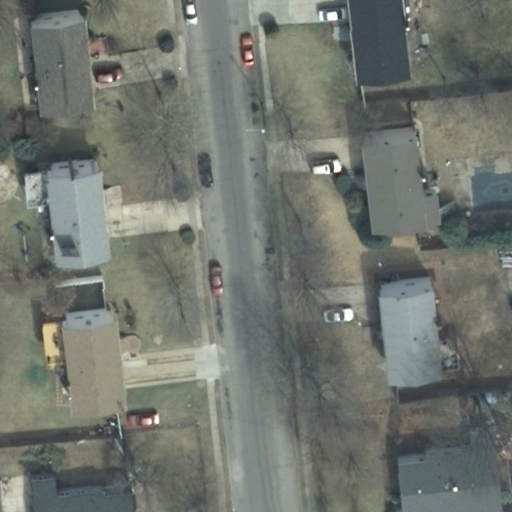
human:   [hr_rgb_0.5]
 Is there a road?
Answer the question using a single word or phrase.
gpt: yes

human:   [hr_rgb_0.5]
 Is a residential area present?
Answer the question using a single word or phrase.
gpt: yes

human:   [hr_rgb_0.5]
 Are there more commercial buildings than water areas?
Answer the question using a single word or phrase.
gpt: no

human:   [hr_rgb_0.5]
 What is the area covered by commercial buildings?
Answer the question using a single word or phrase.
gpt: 0m2

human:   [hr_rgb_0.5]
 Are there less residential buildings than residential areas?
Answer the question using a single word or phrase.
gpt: no

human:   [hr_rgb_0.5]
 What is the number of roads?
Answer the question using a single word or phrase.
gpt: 1

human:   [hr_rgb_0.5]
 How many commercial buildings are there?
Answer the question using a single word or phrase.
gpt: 0

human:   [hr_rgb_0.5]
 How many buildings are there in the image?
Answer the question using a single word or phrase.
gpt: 8

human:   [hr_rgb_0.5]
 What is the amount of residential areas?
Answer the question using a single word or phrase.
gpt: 1

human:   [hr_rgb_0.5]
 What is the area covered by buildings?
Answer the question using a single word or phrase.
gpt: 1602m2

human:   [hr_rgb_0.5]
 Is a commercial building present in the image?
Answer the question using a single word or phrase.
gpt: no

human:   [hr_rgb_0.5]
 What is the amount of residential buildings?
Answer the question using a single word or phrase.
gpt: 8

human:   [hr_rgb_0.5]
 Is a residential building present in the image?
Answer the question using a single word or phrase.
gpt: yes

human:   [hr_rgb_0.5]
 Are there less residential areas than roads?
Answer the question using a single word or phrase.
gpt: no

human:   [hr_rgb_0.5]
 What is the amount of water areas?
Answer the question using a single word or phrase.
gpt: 0

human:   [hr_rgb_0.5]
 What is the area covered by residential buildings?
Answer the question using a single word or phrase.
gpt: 1602m2

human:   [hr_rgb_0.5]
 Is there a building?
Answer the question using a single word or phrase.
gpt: yes

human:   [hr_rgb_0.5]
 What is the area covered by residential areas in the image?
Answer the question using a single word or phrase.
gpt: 10611m2

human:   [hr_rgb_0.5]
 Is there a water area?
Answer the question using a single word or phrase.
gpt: no

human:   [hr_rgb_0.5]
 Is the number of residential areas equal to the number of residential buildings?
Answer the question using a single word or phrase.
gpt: no

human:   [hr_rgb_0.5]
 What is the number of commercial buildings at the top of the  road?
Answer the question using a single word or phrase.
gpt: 0

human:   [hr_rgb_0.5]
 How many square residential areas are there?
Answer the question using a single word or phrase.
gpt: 0

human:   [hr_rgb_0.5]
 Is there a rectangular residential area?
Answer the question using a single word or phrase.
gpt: yes

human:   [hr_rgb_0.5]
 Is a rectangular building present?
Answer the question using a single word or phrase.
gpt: yes

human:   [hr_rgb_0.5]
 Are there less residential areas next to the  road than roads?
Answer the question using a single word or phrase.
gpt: no

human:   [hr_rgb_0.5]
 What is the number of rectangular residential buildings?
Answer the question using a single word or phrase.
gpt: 4

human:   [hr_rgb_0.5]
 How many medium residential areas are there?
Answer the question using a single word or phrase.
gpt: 0

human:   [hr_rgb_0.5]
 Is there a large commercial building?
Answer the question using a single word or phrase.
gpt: no

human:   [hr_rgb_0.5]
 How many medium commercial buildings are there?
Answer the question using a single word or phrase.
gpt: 0

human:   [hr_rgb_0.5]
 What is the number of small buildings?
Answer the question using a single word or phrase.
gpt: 0

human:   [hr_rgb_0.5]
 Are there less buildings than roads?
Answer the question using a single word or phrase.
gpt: no

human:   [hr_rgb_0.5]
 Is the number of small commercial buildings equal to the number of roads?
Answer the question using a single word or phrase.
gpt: no

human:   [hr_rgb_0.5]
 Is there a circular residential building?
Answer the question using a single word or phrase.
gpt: no

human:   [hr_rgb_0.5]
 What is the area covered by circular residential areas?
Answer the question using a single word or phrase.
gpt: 0m2

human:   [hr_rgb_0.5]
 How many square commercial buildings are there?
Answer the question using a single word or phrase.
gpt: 0

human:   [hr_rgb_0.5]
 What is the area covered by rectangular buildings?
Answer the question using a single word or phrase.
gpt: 670m2

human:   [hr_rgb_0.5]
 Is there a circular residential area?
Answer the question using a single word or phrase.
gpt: no

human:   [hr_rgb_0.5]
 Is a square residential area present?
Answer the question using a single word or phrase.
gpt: no

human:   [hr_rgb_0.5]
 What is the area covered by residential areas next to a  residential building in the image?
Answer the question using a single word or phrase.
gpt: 10611m2

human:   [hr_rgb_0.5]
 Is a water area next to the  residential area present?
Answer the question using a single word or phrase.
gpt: no

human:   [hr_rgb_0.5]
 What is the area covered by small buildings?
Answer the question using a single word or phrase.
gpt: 0m2

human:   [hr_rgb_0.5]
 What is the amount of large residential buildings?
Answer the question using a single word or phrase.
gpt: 0

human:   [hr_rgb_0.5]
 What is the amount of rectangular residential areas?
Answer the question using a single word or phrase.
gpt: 1

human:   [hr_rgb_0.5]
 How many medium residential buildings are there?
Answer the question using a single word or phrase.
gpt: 8

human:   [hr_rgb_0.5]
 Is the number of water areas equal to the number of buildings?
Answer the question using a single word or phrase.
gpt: no

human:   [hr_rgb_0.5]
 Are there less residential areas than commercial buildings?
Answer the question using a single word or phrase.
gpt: no

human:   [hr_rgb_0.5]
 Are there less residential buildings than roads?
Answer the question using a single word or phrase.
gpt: no

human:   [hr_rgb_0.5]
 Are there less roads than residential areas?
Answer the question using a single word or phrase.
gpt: no

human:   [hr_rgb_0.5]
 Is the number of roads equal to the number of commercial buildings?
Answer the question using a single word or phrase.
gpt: no

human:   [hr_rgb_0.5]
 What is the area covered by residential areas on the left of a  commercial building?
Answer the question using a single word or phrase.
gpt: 0m2

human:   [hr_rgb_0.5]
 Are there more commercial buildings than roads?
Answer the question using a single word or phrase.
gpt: no

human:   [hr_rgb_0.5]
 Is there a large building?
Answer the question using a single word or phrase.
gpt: no

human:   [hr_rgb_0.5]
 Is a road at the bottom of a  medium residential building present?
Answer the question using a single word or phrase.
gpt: no

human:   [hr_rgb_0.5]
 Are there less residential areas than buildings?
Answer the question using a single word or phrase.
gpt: yes

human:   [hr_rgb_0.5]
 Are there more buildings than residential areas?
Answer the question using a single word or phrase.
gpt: yes

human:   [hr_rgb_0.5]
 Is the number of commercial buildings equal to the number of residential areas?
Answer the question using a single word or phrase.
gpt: no

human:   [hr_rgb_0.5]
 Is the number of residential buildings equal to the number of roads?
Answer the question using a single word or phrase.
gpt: no

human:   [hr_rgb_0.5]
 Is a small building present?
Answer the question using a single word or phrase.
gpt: no

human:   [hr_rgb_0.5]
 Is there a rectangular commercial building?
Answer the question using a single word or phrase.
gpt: no

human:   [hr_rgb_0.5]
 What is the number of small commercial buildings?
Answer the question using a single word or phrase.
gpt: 0

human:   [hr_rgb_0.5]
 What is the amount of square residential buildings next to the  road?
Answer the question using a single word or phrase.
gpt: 0

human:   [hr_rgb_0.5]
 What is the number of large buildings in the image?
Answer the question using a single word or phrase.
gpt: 0

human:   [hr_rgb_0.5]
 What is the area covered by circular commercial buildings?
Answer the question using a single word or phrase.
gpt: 0m2

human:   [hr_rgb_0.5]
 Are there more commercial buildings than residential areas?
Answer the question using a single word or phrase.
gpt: no